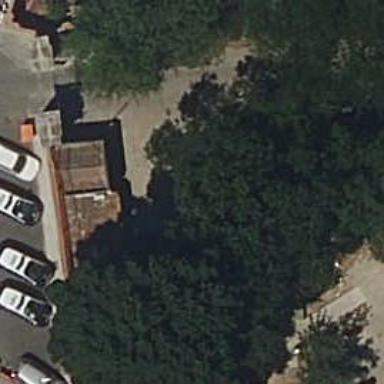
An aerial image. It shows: Bicycle parking area with wall loops.